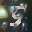
Label: 5